Question: I am trying to consume Admin SDK API from App Engine using a service account with domain wide delegation that allows it to impersonate an admin.
I found several guides to do so but no one works as I expect.
The code below are deployed into App Engine Standard.
main.py
'''
from flask import Flask
from google.auth import app_engine
import google.auth
try:
import googleclouddebugger
googleclouddebugger.enable()
except ImportError:
pass
SCOPES = ['https://www.googleapis.com/auth/admin.directory.user']
app = Flask(__name__)
@app.route('/')
def hello():
credentials, project = google.auth.default()
appIdentity = app_engine.app_identity
credentials = app_engine.Credentials(scopes=SCOPES)
ret = "Expired:{}".format(credentials.expired)
ret += "
valid:{}".format(credentials.valid)
return 'Hello World!
'+ret
if __name__ == '__main__':
app.run(host='127.0.0.1', port=8080, debug=True)
'''
app.yaml
'''
runtime: python37
'''
The code 'credentials = app_engine.Credentials(scopes=SCOPES)' will cause 500 error message to the application because of the 'app_engine.app_identity' is always 'none'.
'''
"Traceback (most recent call last):
File "/env/lib/python3.7/site-packages/flask/app.py", line 2446, in wsgi_app
response = self.full_dispatch_request()
File "/env/lib/python3.7/site-packages/flask/app.py", line 1951, in full_dispatch_request
rv = self.handle_user_exception(e)
File "/env/lib/python3.7/site-packages/flask/app.py", line 1820, in handle_user_exception
reraise(exc_type, exc_value, tb)
File "/env/lib/python3.7/site-packages/flask/_compat.py", line 39, in reraise
raise value
File "/env/lib/python3.7/site-packages/flask/app.py", line 1949, in full_dispatch_request
rv = self.dispatch_request()
File "/env/lib/python3.7/site-packages/flask/app.py", line 1935, in dispatch_request
return self.view_functions<URL>
File "/srv/main.py", line 52, in hello
credentials = app_engine.Credentials(scopes=SCOPES)
File "/env/lib/python3.7/site-packages/google/auth/app_engine.py", line 107, in __init__
'The App Engine APIs are not available.')
OSError: The App Engine APIs are not available."
'''
As you can see the error report 'The App Engine APIs are not available' but there is no API with the same name into the GCP project.
Below all the APIs that i enable into the project trying to achieve what it is asking for. Of course, the error still appear.

This is a test environment, if anyone needs to access just ask, i will happy to give you viewer permission on the GCP Project
Thank you for your time :)
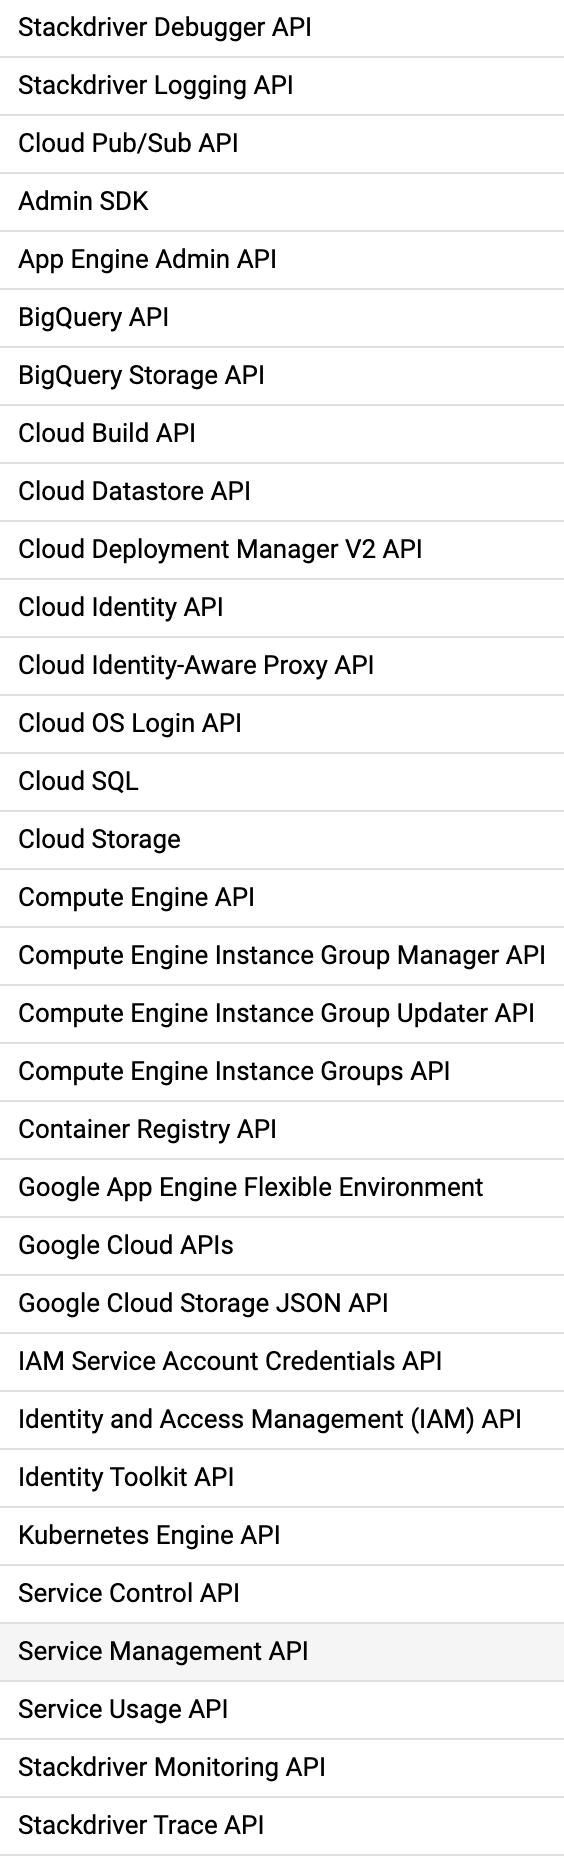
Answer: You're using the python37 runtime (the 2nd generation standard environment) which isn't compatible with the app engine API (only the python27/1st generation one is). From <URL>:
> Proprietary App Engine APIs are not available in Python 3. This
section lists recommended replacements.
The 'from google.auth import app_engine' won't actually be usable since they're based on the <URL>, one of those proprietary ones.
For authentication in the python37 runtime follow the <URL>:
> '''
# If you don't specify credentials when constructing the client, the
# client library will look for credentials in the environment.
storage_client = storage.Client()
'''
If the service account you want to use is not the app's default service account then you need to specify it:
> You can override this default flow by doing any of the following:- Set the 'GOOGLE_APPLICATION_CREDENTIALS' environment variable. If this variable is set, Cloud services use the credentials specified by
the variable instead of the default service account.- Specify credentials when you instantiate the 'Client' object for a Cloud service. For example, if your app is calling a Cloud service in
a different project, you may need to <URL>.